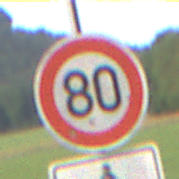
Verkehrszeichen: Geschwindigkeit80
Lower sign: HinweisDurchSinnbild18
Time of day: SunriseSunset
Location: Outdoor (Nature)
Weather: PartlyCloudy
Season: NotSpecified
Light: Natural